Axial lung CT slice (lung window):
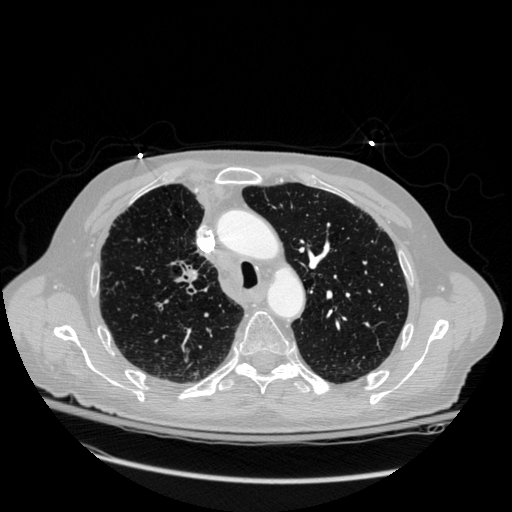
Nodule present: no